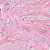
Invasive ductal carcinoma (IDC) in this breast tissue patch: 0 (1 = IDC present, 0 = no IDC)